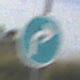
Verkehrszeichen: VorgeschriebeneFahrtrichtungRechts
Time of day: MorningAfternoon
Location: Outdoor (RoadRail)
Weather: PartlyCloudy
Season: NotSpecified
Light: Natural